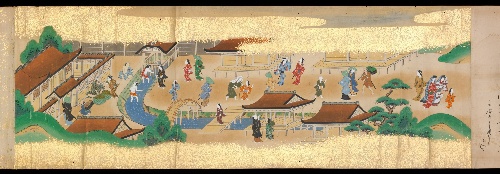
Title: 月波の遊び・「四月中の申の 日山王日吉祭」;   「八月朔日松尾に相撲あり」|Festivities of the Twelve Months: “Sannō Hiyoshi Festivals Held on the Day of the Monkey in the Mid-Fourth Month”; Festivities of the Twelve Months: “Sumō Wrestling at Matsuno’o Shrine during the Hassaku Festival on the First Day of the Eighth Month”
Date: early 18th century
Object type: Two handscrolls
Classification: Paintings
Medium: Two handscrolls; ink, color and gold on paper
Culture: Japan
Period: Edo period (1615–1868)
Dimensions: Image (a): 13 1/8 in. × 37 ft. 11/16 in. (33.3 × 1129.5 cm)
Image (b): 13 1/8 in. × 36 ft. 10 7/8 in. (33.3 × 1124.9 cm)
Department: Asian Art
Credit line: Mary Griggs Burke Collection, Gift of the Mary and Jackson Burke Foundation, 2015
Accession year: 2015
Repository: Metropolitan Museum of Art, New York, NY
Tags: Buildings|Men|Women